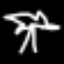
Label: palm tree